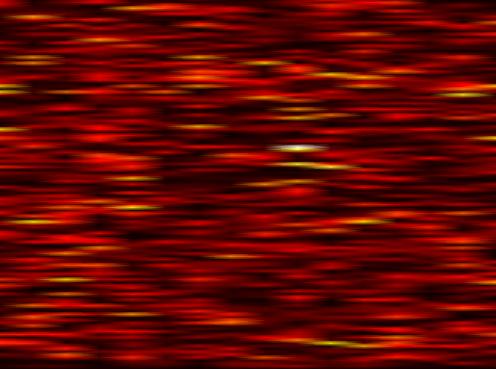
Label: FBMC